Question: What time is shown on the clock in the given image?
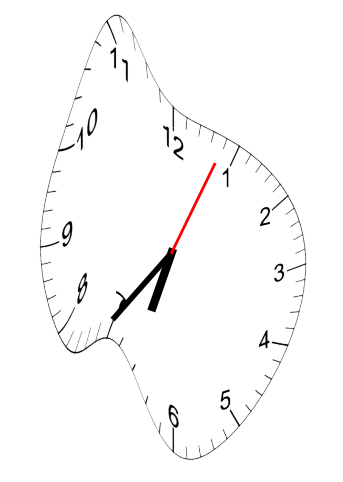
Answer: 06:36:04